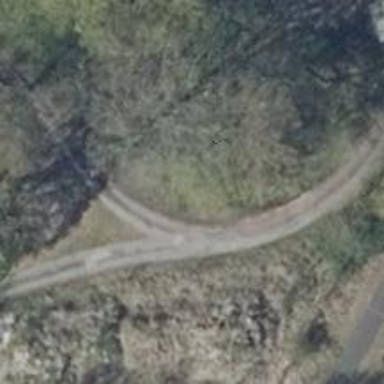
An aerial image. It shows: Culvert tunnel.